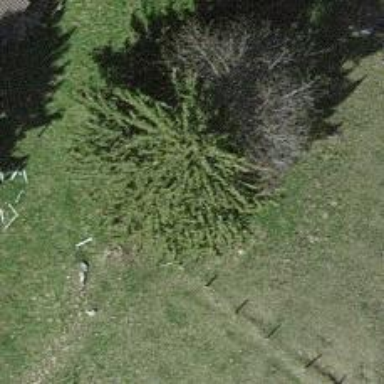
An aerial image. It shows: Beautiful tree in nature.